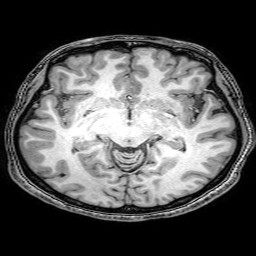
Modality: T1w
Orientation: coronal
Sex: female
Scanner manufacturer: philips
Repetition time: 0.008341 s
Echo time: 0.00383 s